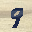
Label: 9